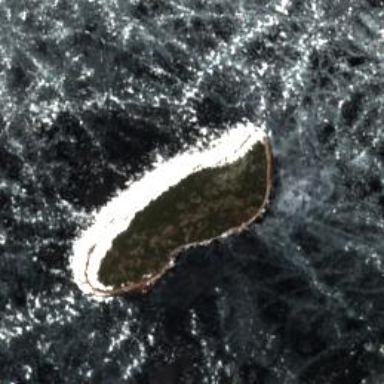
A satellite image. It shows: Island in natural setting.